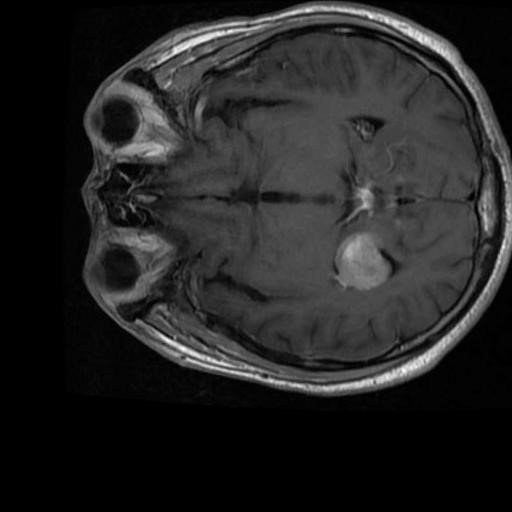
Label: brain_menin